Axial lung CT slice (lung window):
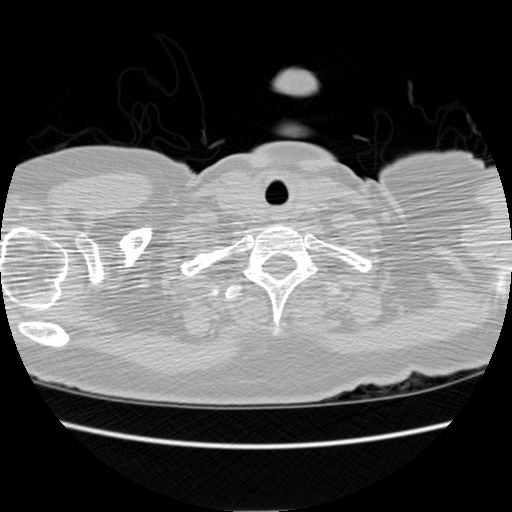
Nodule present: no